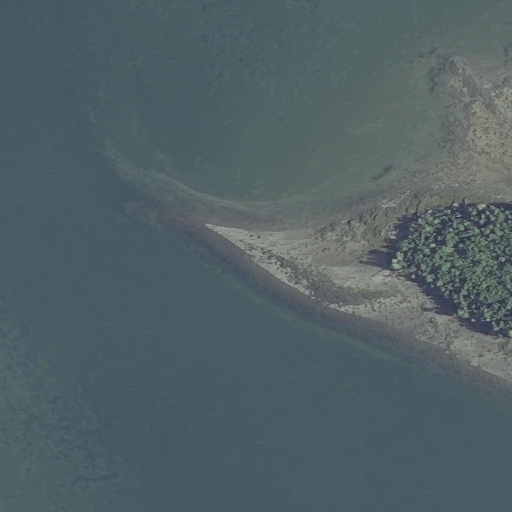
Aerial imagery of cape in Maine named Mitchell Point containing open water, herbaceous wetlands, and evergreen forest